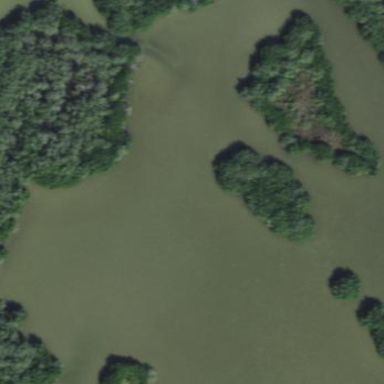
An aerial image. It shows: Mangrove wetland area.